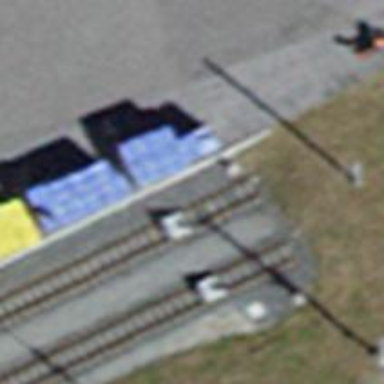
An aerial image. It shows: Railway buffer stop.